五年级 · 立体几何学
（2022 秋・栖霞市期末）如图, 这个长方体是由棱长 1 厘米的小正方体拼成的, 有些部分被挡住了。这个长方体的表面积是 $\qquad$平方厘米, 体积是 $\qquad$立方厘米。

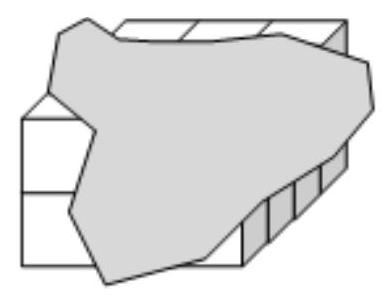
答案: 解 $(4 \times 3+4 \times 2+3 \times 2) \times 2$

$=(12+8+6) \times 2$

$=26 \times 2$

$=52$ (平方厘米)

$4 \times 3 \times 2$

$=12 \times 2$

$=24$ （立方厘米）

答: 这个长方体的表面积是 52 平方厘米，体积是 24 立方厘米。

故答案为: 52,24 。